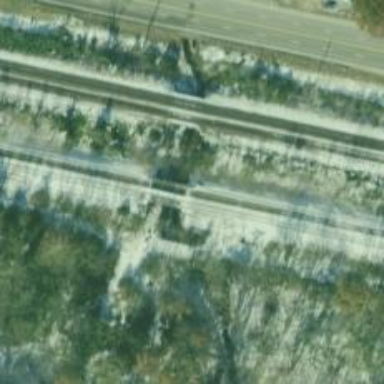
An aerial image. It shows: Railway bridge over siding rail service.